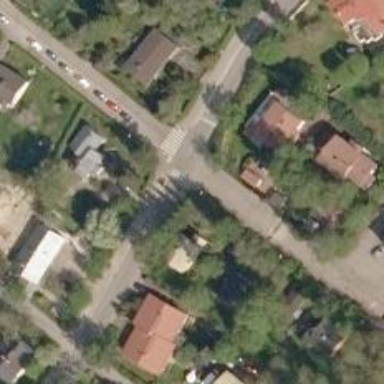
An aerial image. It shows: Footway with asphalt surface and crossing.